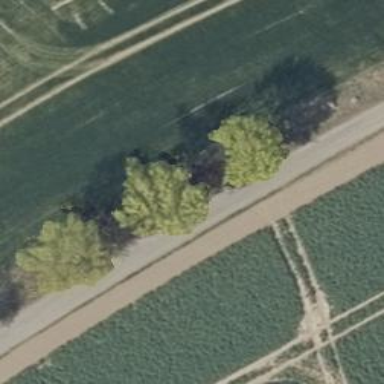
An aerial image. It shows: Deciduous broadleaved tree.